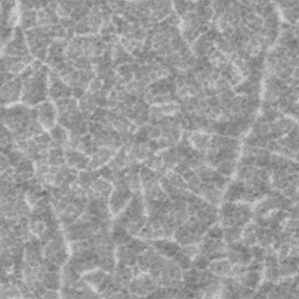
Label: frost